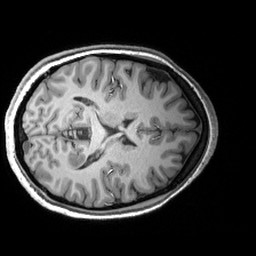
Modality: T1w
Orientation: axial
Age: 24
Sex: female
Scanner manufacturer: siemens
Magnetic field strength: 3 T
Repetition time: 2.53 s
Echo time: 0.00299 s